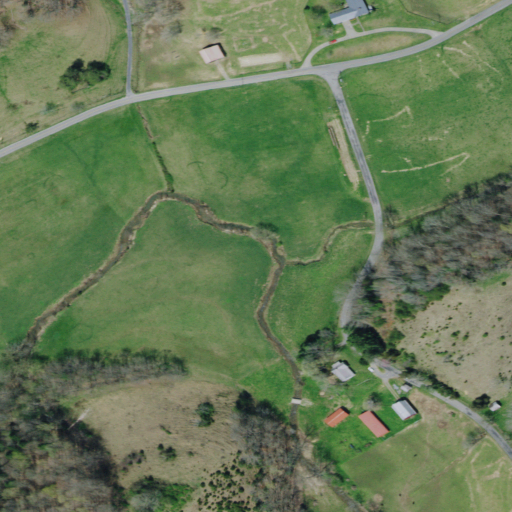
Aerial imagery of valley in Tennessee named Grassy Valley containing pasture, open development, deciduous forest, mixed forest, and low intensity development